Question: I'm using the jquery ui-slider to which I've added a tooltip.
Here's how it looks:

The tooltip is added by inserting a DIV inside the slider handle.
'''
function sliderCreate(desc) {
var tooltip = $('<div class="ui-slider-tooltip">' + desc + '</div>');
$(this).find('.ui-slider-handle').append(tooltip);
}
'''
As you can see the tooltip is currently aligned to the left hand handle edge. This is a problem when the handle is moved to the right hand side of the slider.
'''
.ui-slider-tooltip
{
.BorderRadius(0.3rem);
background-color:@dkBlueBG;
color:#fff;
line-height:1;
padding:0.3rem;
position:absolute;
left:0;
bottom:2.9rem;
white-space:nowrap;
}
'''
I'm looking to either:
- -
Any help would be appreciated.
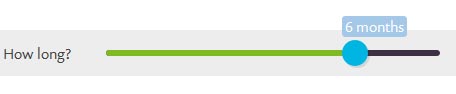
Answer: To center the tooltip...
'''
.ui-slider-tooltip
{
.BorderRadius(0.3rem);
background-color:@dkBlueBG;
color:#fff;
line-height:1;
padding:0.3rem;
position:absolute;
left:50%;
transform:translateX(-50%); /* add your prefixes as required */
bottom:2.9rem;
white-space:nowrap;
}
'''
To move the position of the tooltip as the slider is moved past the halfway mark (align it to the right hand edge) would require additional JS/JQ to determine whether the slider value is greater than 50% and then change the CSS.